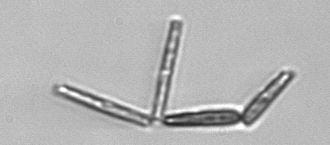
Label: Thalassionema